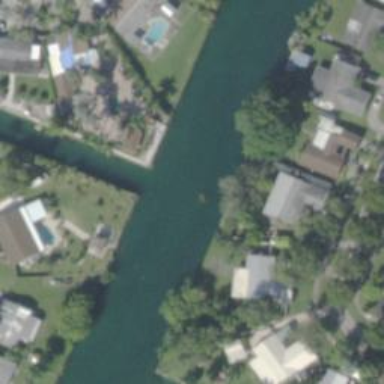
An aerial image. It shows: Canal.